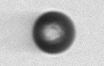
Label: bead